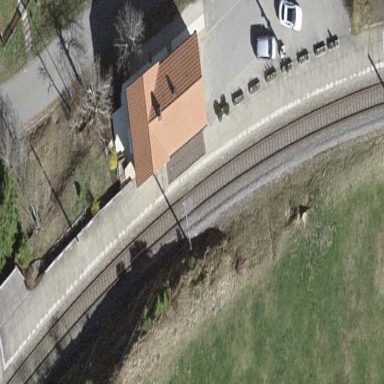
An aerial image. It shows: Platform for public transport and railway.